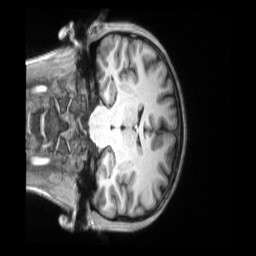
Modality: T1w
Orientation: coronal
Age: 31
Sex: female
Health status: ill
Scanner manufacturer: siemens
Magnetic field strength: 3 T
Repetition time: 2.2 s
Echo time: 0.00157 s